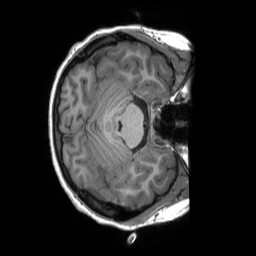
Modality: T1w
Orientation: axial
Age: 22
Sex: female
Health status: ill
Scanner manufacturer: siemens
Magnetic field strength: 3 T
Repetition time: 2.3 s
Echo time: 0.00232 s